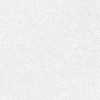
Atmospheric dust classification: dusty